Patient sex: M
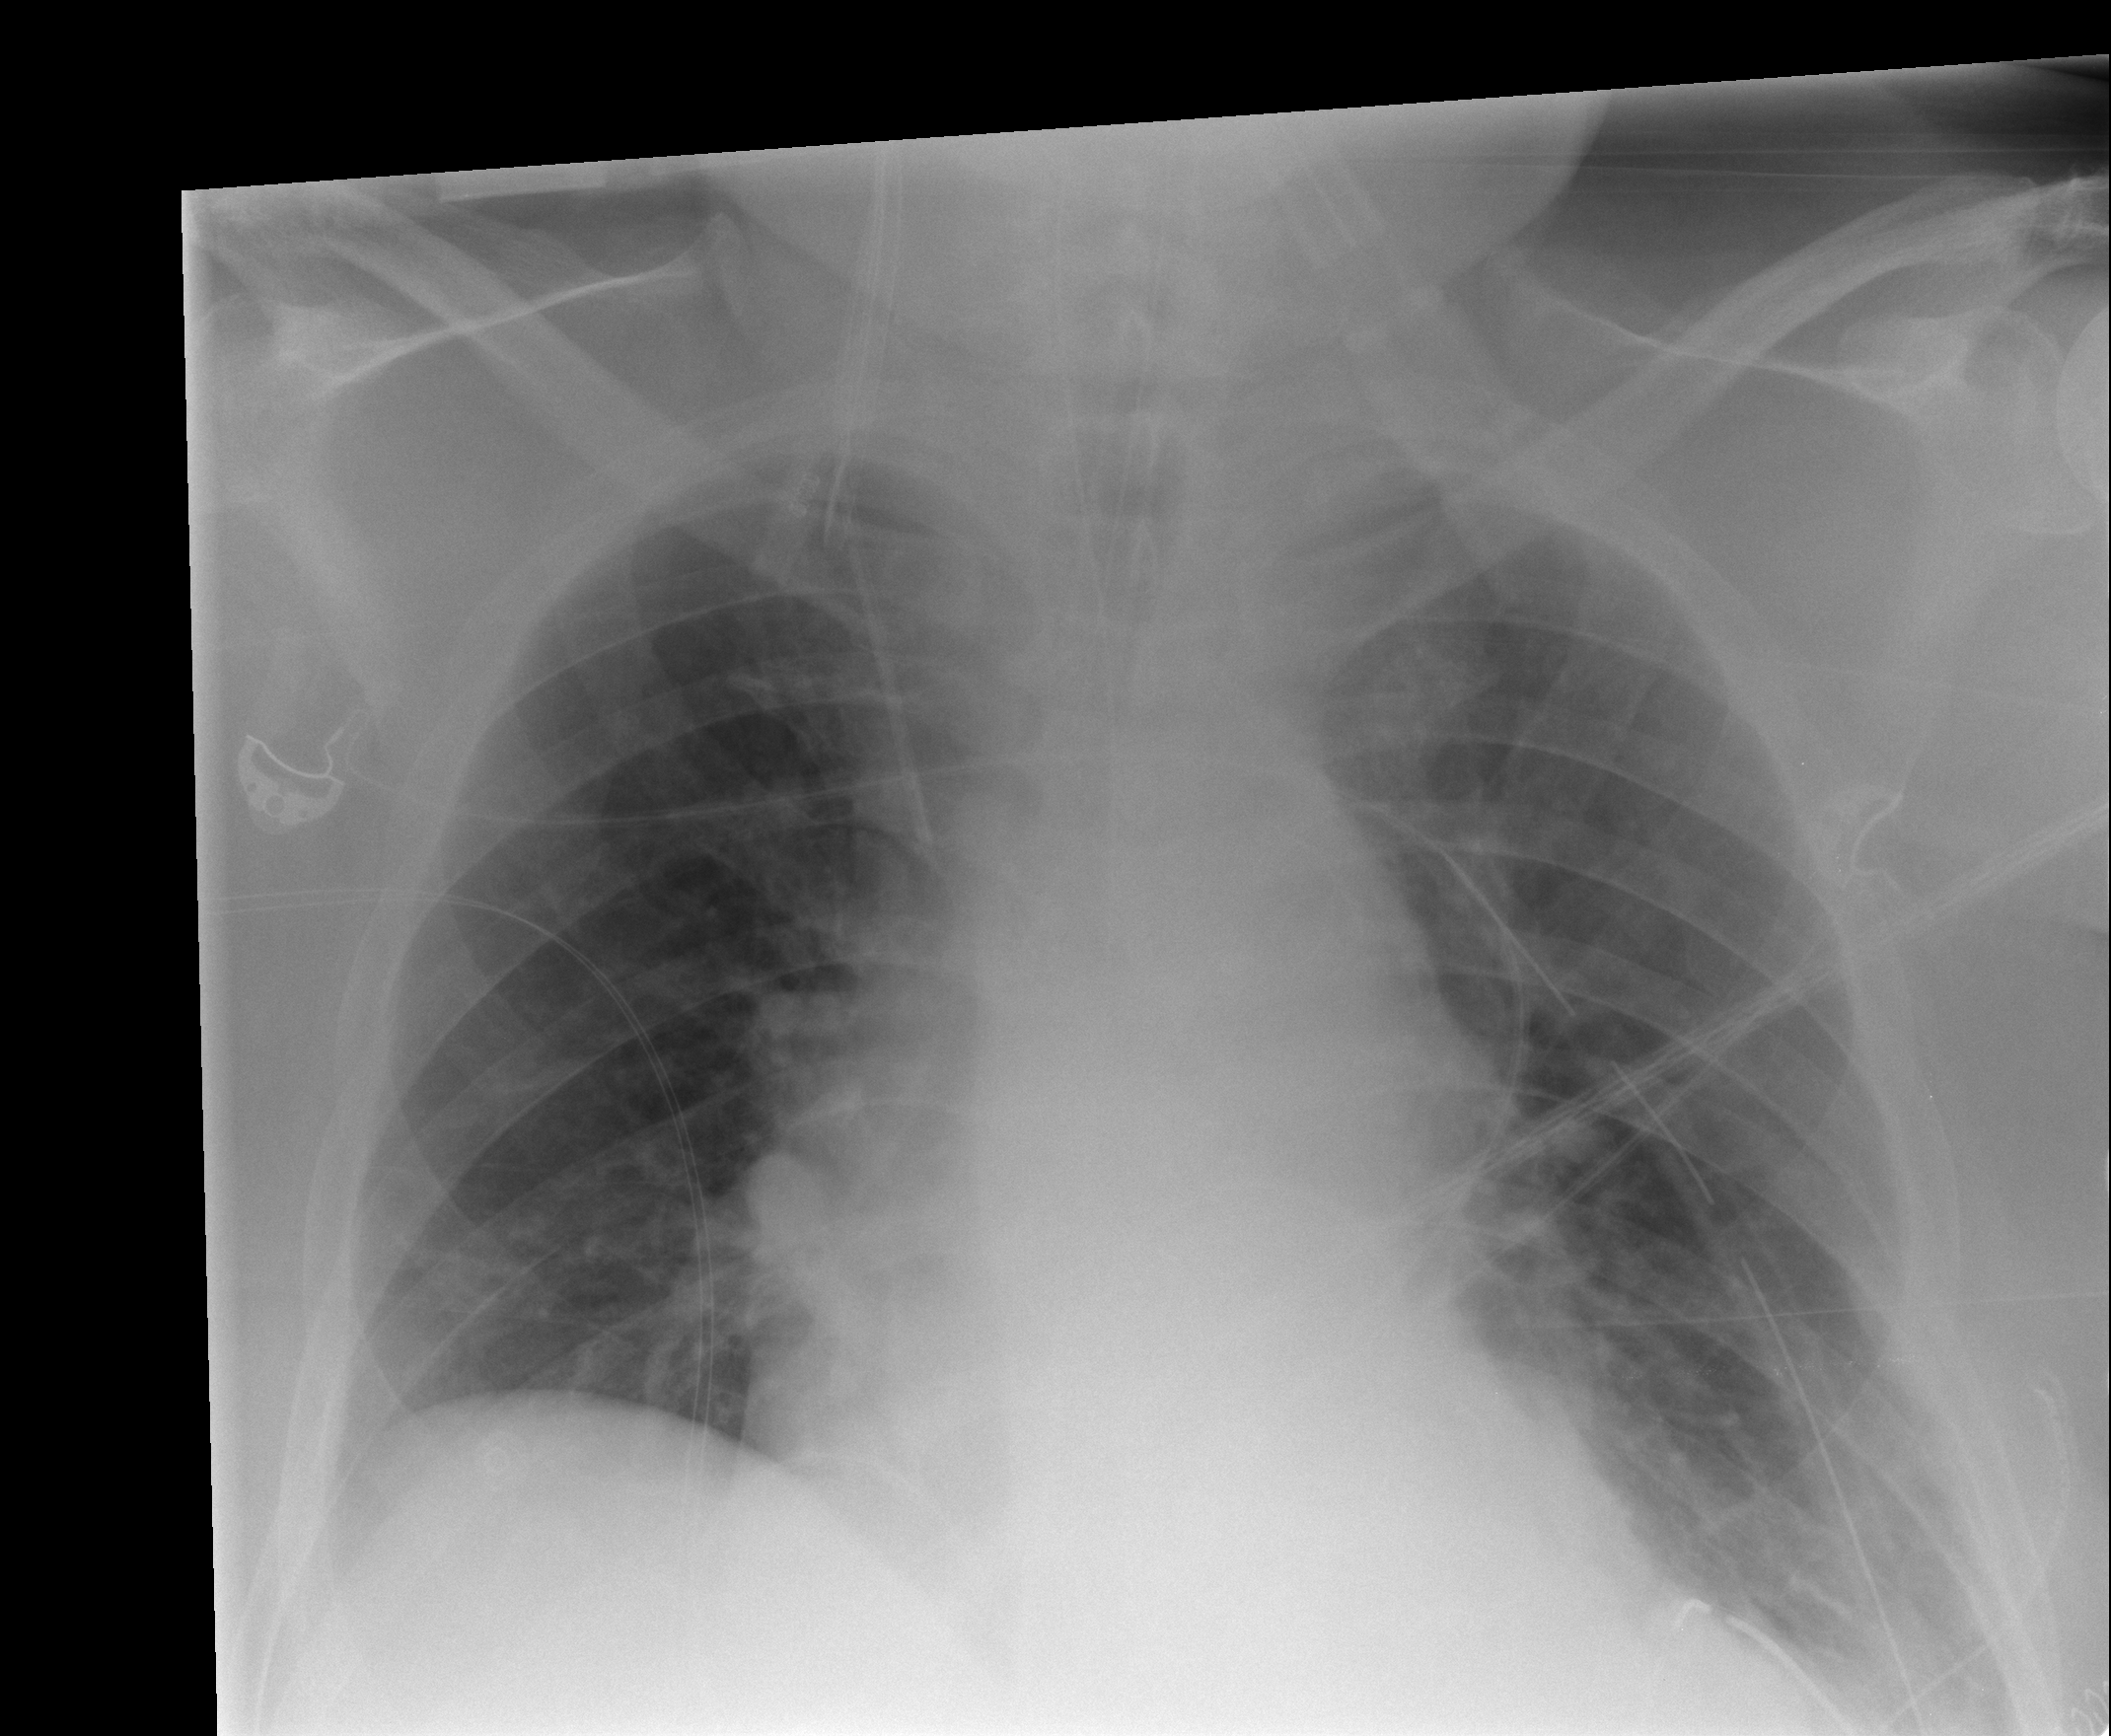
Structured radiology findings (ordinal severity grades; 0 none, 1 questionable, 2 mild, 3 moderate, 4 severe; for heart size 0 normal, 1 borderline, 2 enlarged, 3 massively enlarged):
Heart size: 2
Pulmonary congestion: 2
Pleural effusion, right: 0
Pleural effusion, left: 1
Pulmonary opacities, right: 0
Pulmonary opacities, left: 0
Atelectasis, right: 0
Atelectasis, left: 2